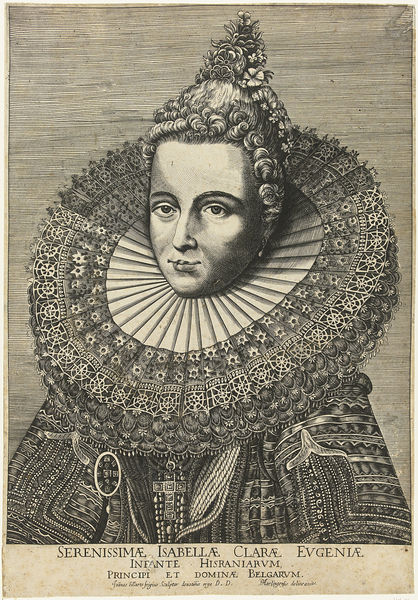
Titel: Portret van Isabella van Spanje
Künstler: Johannes Eillarts
Standort: Amsterdam
Institution: Rijksmuseum
Schlagwörter: frau, frisur, kleid, zeichnung, dame, kleidung, kragen, spitze, portrait, porträt, gewand, haare, locken, prinzessin, infantin, schrift, druck, latein, isabella, frai, klara, serenissime isabellae clarae eugnia, eugenia